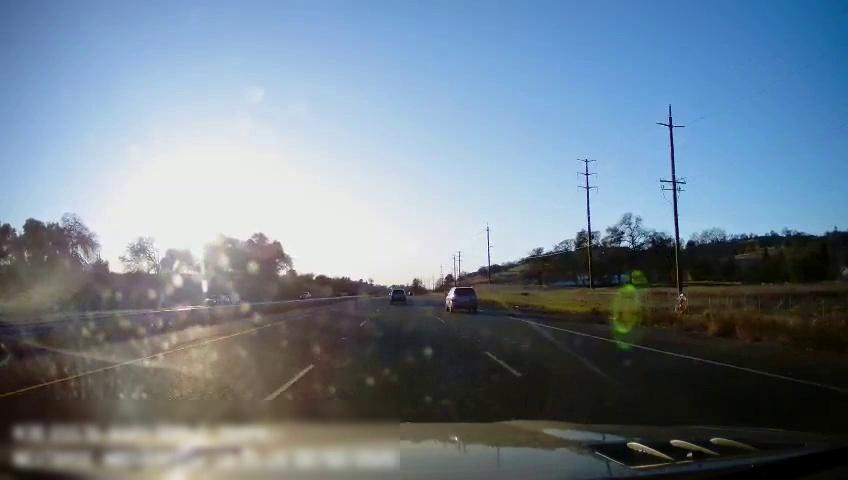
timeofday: Day
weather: Sunny
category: Drivable Space
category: Drivable Space
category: Vehicles | Car
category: Vehicles | Car
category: Vehicles | Car
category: Vehicles | Truck
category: Lanes | Alternate Lane
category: Lanes | Current Lane
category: Lanes | Current Lane
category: Lanes | Alternate Lane